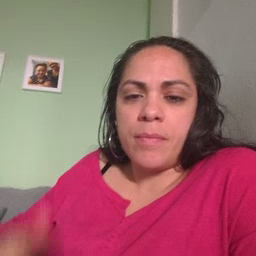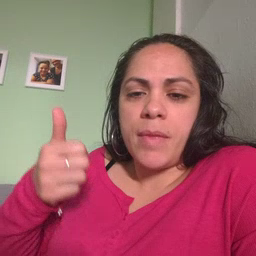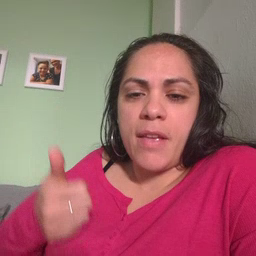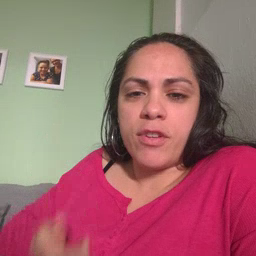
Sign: every